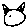
Label: cat